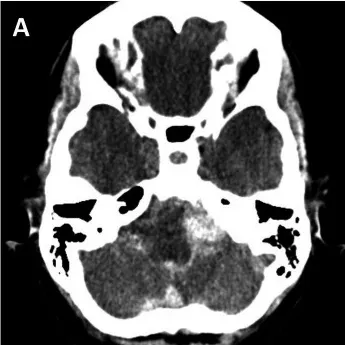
Patient #7. A 59-year-old female experienced a Hunt and Hess 3, Fisher 4 SAH from a left proximal PICA fusiform aneurysm [ axial non-contrast head CT.
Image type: radiology (ct)